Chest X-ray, AP view. Patient: 61 years old, sex M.
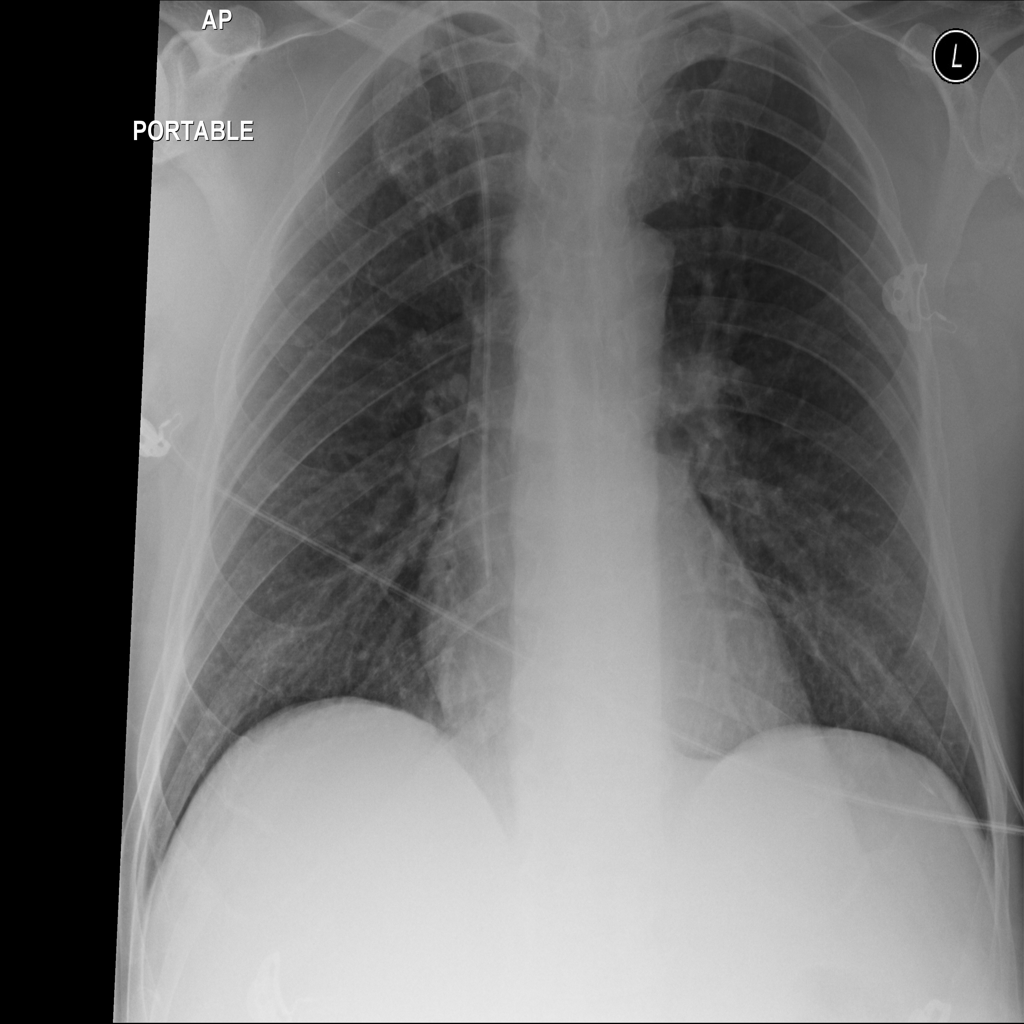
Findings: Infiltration